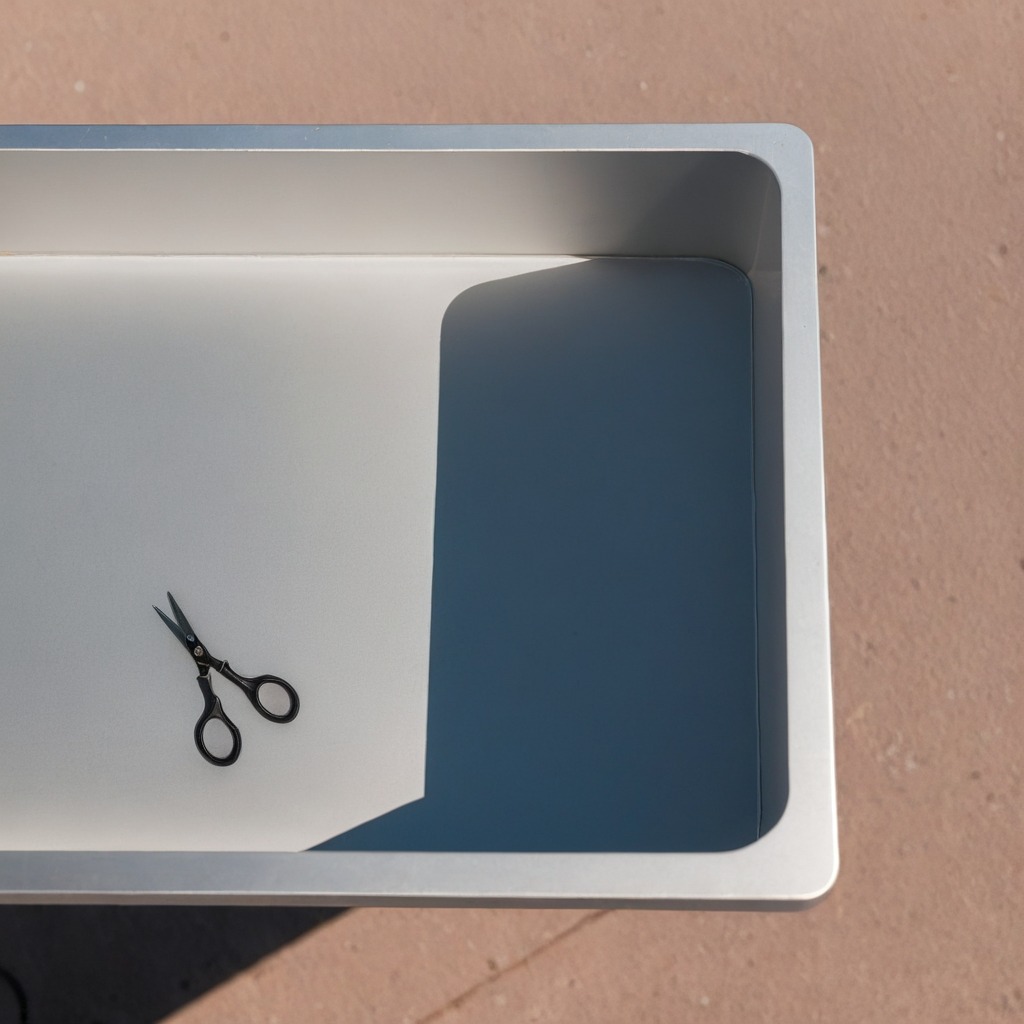
A scissor lying on a utility table in a temporary outdoor tool station textured surface afternoon light completely empty no clutter no objects on or around the table